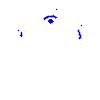
Particle: kaon